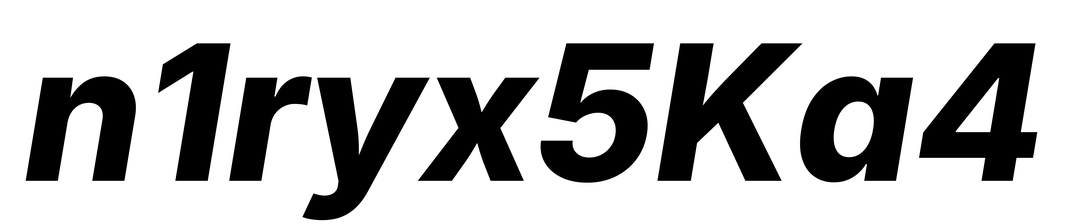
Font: Inter-Italic_ExtraBold_Italic